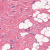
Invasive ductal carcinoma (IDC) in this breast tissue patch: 0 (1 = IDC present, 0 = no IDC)